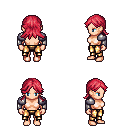
a pixel art fantasy rpg character, female body template, human, light skin, steel arm armor, gold greaves, ruby red loose hair, four views (front, back, left, right), 2x2 character sprite sheet, small pixel art, hard edges, no anti-aliasing